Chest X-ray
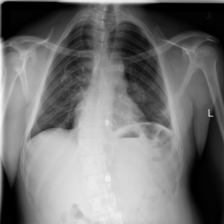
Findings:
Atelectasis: negative
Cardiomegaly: negative
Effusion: negative
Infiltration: negative
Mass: negative
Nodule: negative
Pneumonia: negative
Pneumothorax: negative
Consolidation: negative
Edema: negative
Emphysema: negative
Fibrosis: negative
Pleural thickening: negative
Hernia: negative